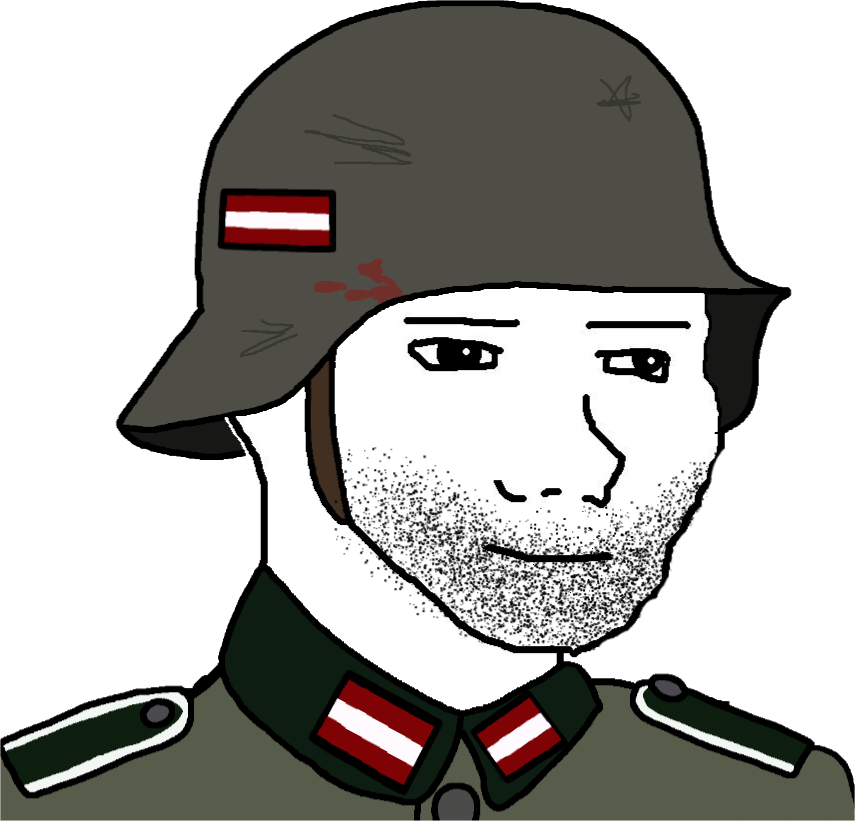
Label: 5_Bloomer